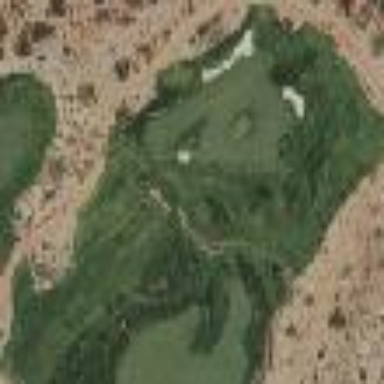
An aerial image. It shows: Golf fairway in the image.